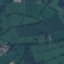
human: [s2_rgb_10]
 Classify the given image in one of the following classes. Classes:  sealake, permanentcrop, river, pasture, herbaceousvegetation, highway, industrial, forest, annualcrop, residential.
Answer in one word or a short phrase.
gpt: Pasture